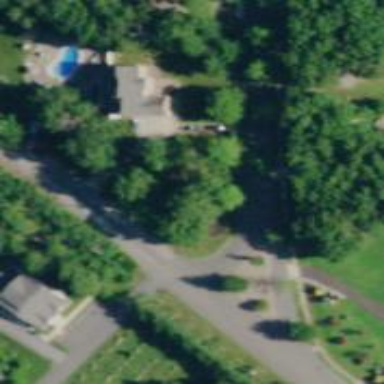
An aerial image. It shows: Residential road.